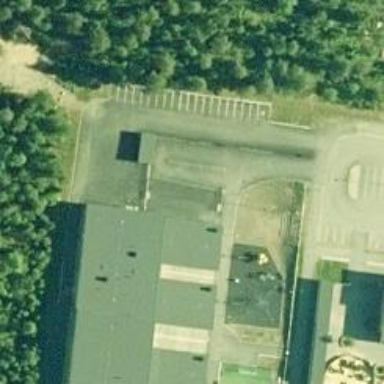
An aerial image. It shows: School.